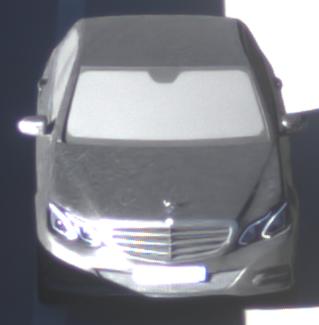
Make: Mercedes-Benz
Model: E 200
Detailed model: E-Class (212) Limousine
Model produced from: 2013/04
Model produced until: 2015/10
Doors: 4
Color: gray
Road condition: dry road
Daytime: sunrise or sunset
Contrast: medium contrast